Interaction volume radius: 5 \u00c5
Interaction volume height: 20 \u00c5
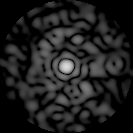
Disorder parameter: 0.8654